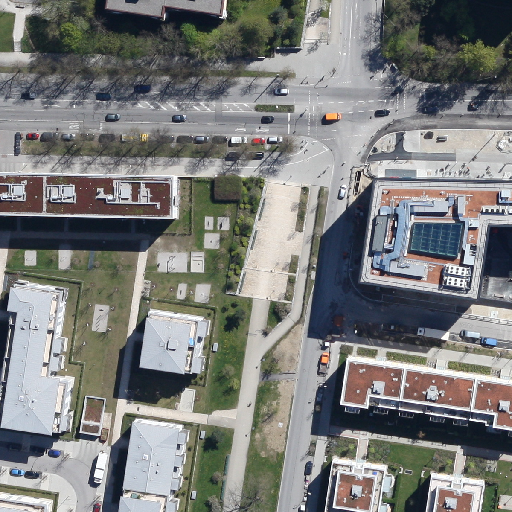
Referring expression: long truck